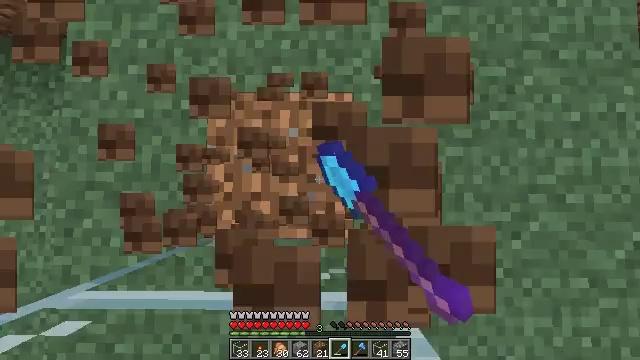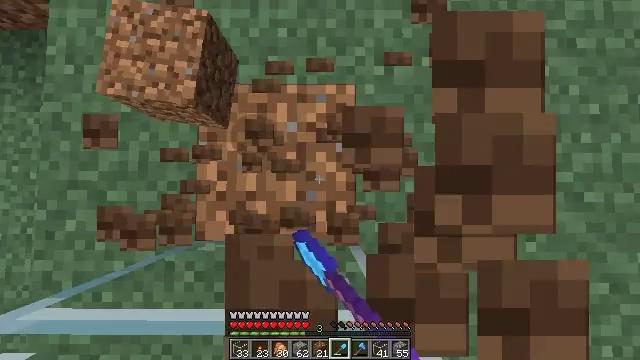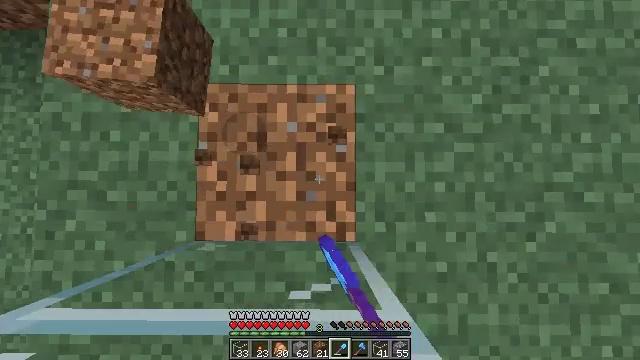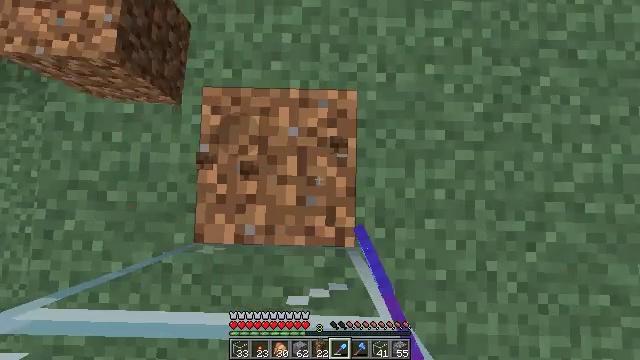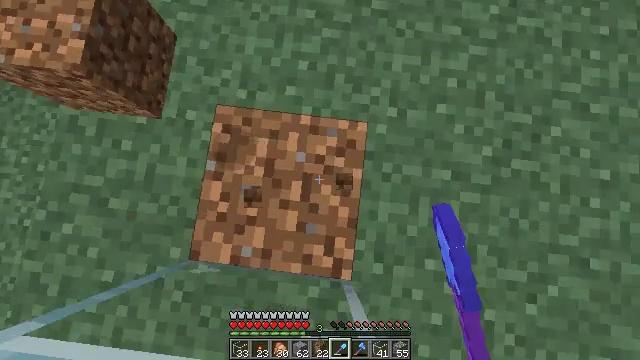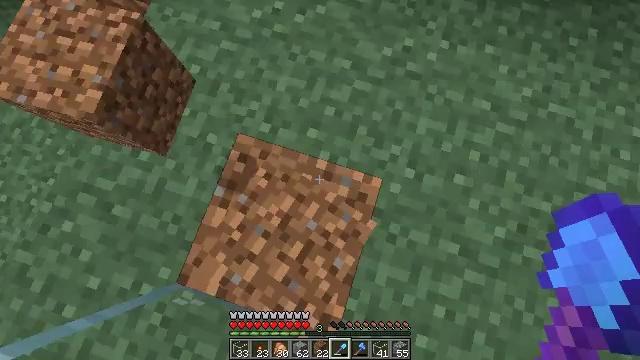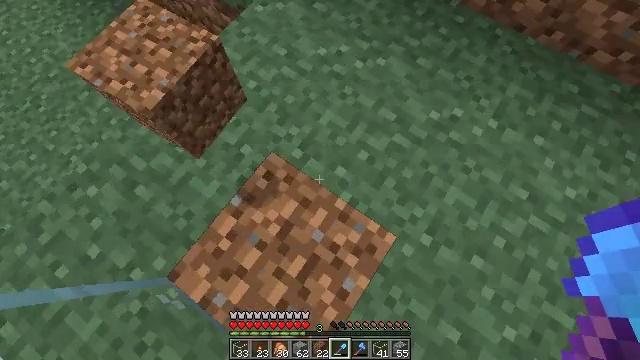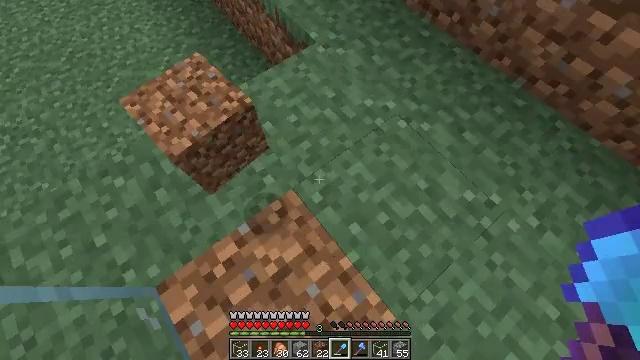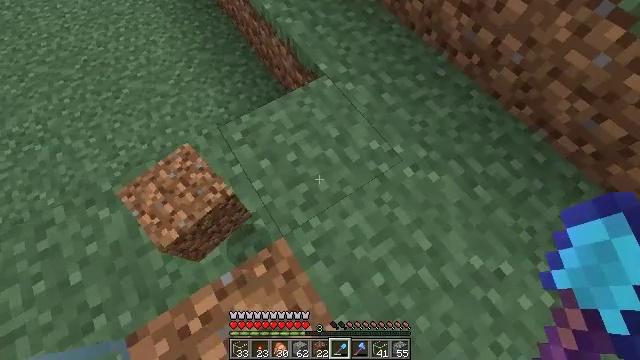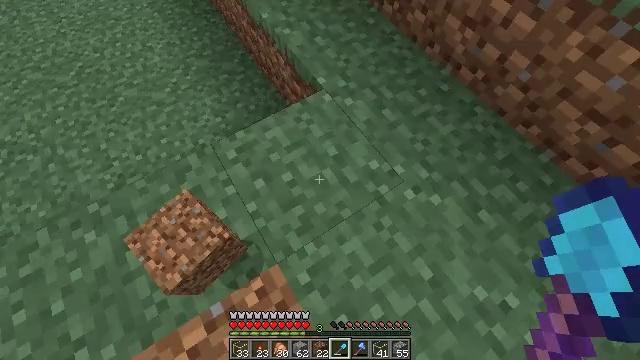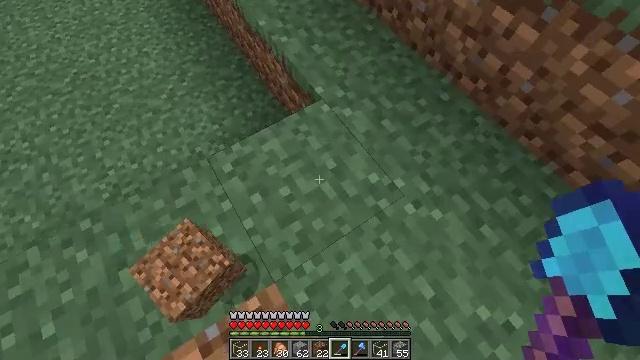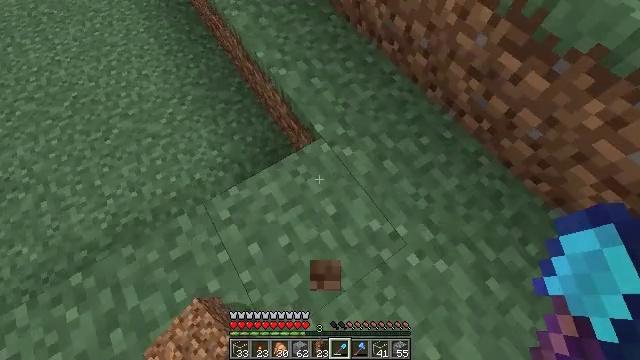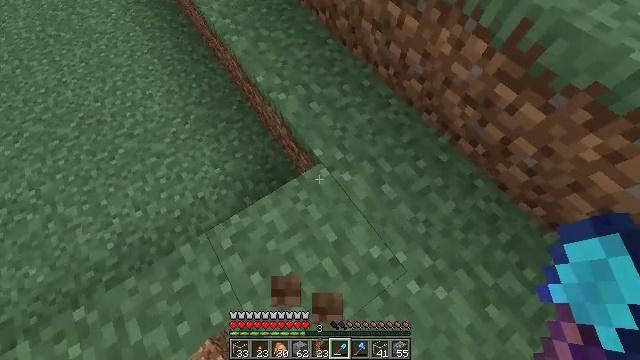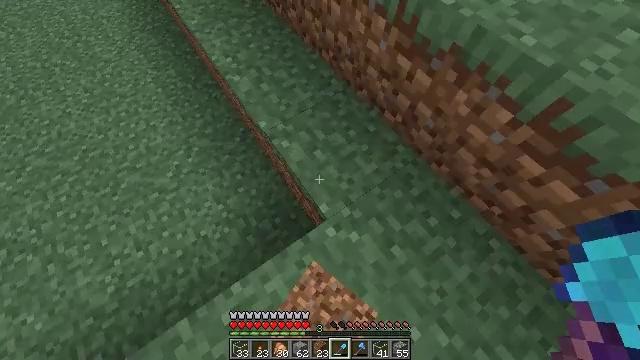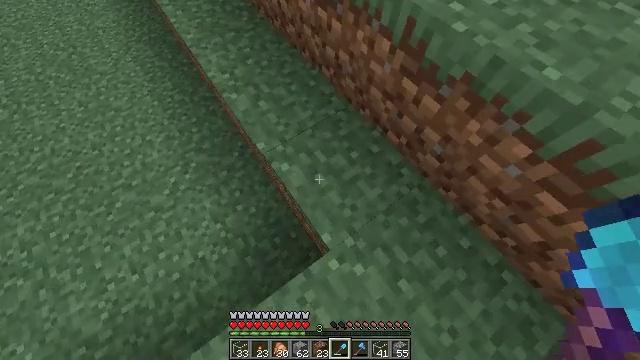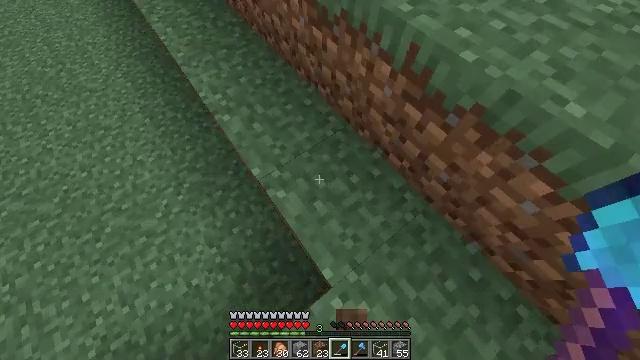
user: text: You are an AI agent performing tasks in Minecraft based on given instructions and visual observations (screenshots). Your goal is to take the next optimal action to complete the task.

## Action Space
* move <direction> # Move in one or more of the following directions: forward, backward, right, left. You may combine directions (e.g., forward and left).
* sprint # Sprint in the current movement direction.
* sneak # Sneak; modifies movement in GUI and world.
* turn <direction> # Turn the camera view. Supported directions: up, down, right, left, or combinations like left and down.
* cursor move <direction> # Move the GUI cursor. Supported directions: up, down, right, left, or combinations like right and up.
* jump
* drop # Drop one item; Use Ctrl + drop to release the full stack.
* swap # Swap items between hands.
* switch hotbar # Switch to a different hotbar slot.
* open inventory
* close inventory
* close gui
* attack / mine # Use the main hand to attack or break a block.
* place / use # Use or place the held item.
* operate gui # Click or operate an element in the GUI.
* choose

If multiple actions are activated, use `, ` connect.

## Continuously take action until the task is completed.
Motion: motion action
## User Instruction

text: Break the glass block.
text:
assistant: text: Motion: no_op
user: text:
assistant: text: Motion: no_op
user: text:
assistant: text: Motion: turn left and up
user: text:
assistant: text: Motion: move forward, turn left and up
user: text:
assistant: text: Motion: move forward, turn left and up
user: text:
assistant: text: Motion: move forward, turn left and up
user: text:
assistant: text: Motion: move forward, turn left and up
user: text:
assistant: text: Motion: move forward, turn left and up
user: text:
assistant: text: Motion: move forward
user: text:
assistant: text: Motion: move forward, sprint
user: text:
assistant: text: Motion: move forward, sprint
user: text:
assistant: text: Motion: move forward, sprint
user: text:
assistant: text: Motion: move forward
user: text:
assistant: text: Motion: move forward
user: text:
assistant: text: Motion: move forward, turn right
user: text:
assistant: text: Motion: move forward, sprint, turn left and up
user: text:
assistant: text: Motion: move forward, sprint, turn left and up
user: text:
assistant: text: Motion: move forward, sprint, turn left and up
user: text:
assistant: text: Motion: move forward, turn left and up
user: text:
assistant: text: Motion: move forward, turn left and up
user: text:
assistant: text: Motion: move forward, turn left and up
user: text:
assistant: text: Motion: move forward, turn left and up
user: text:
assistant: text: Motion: move forward, turn left and up
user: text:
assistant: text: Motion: move forward, turn left and up, jump
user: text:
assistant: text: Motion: move forward, turn left and up, jump
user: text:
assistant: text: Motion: move forward, turn left and up, jump
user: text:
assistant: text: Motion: move forward, turn left and up, jump
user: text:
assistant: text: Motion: move forward, turn up, jump
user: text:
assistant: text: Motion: move forward, jump
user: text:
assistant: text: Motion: move forward, jump